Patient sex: M
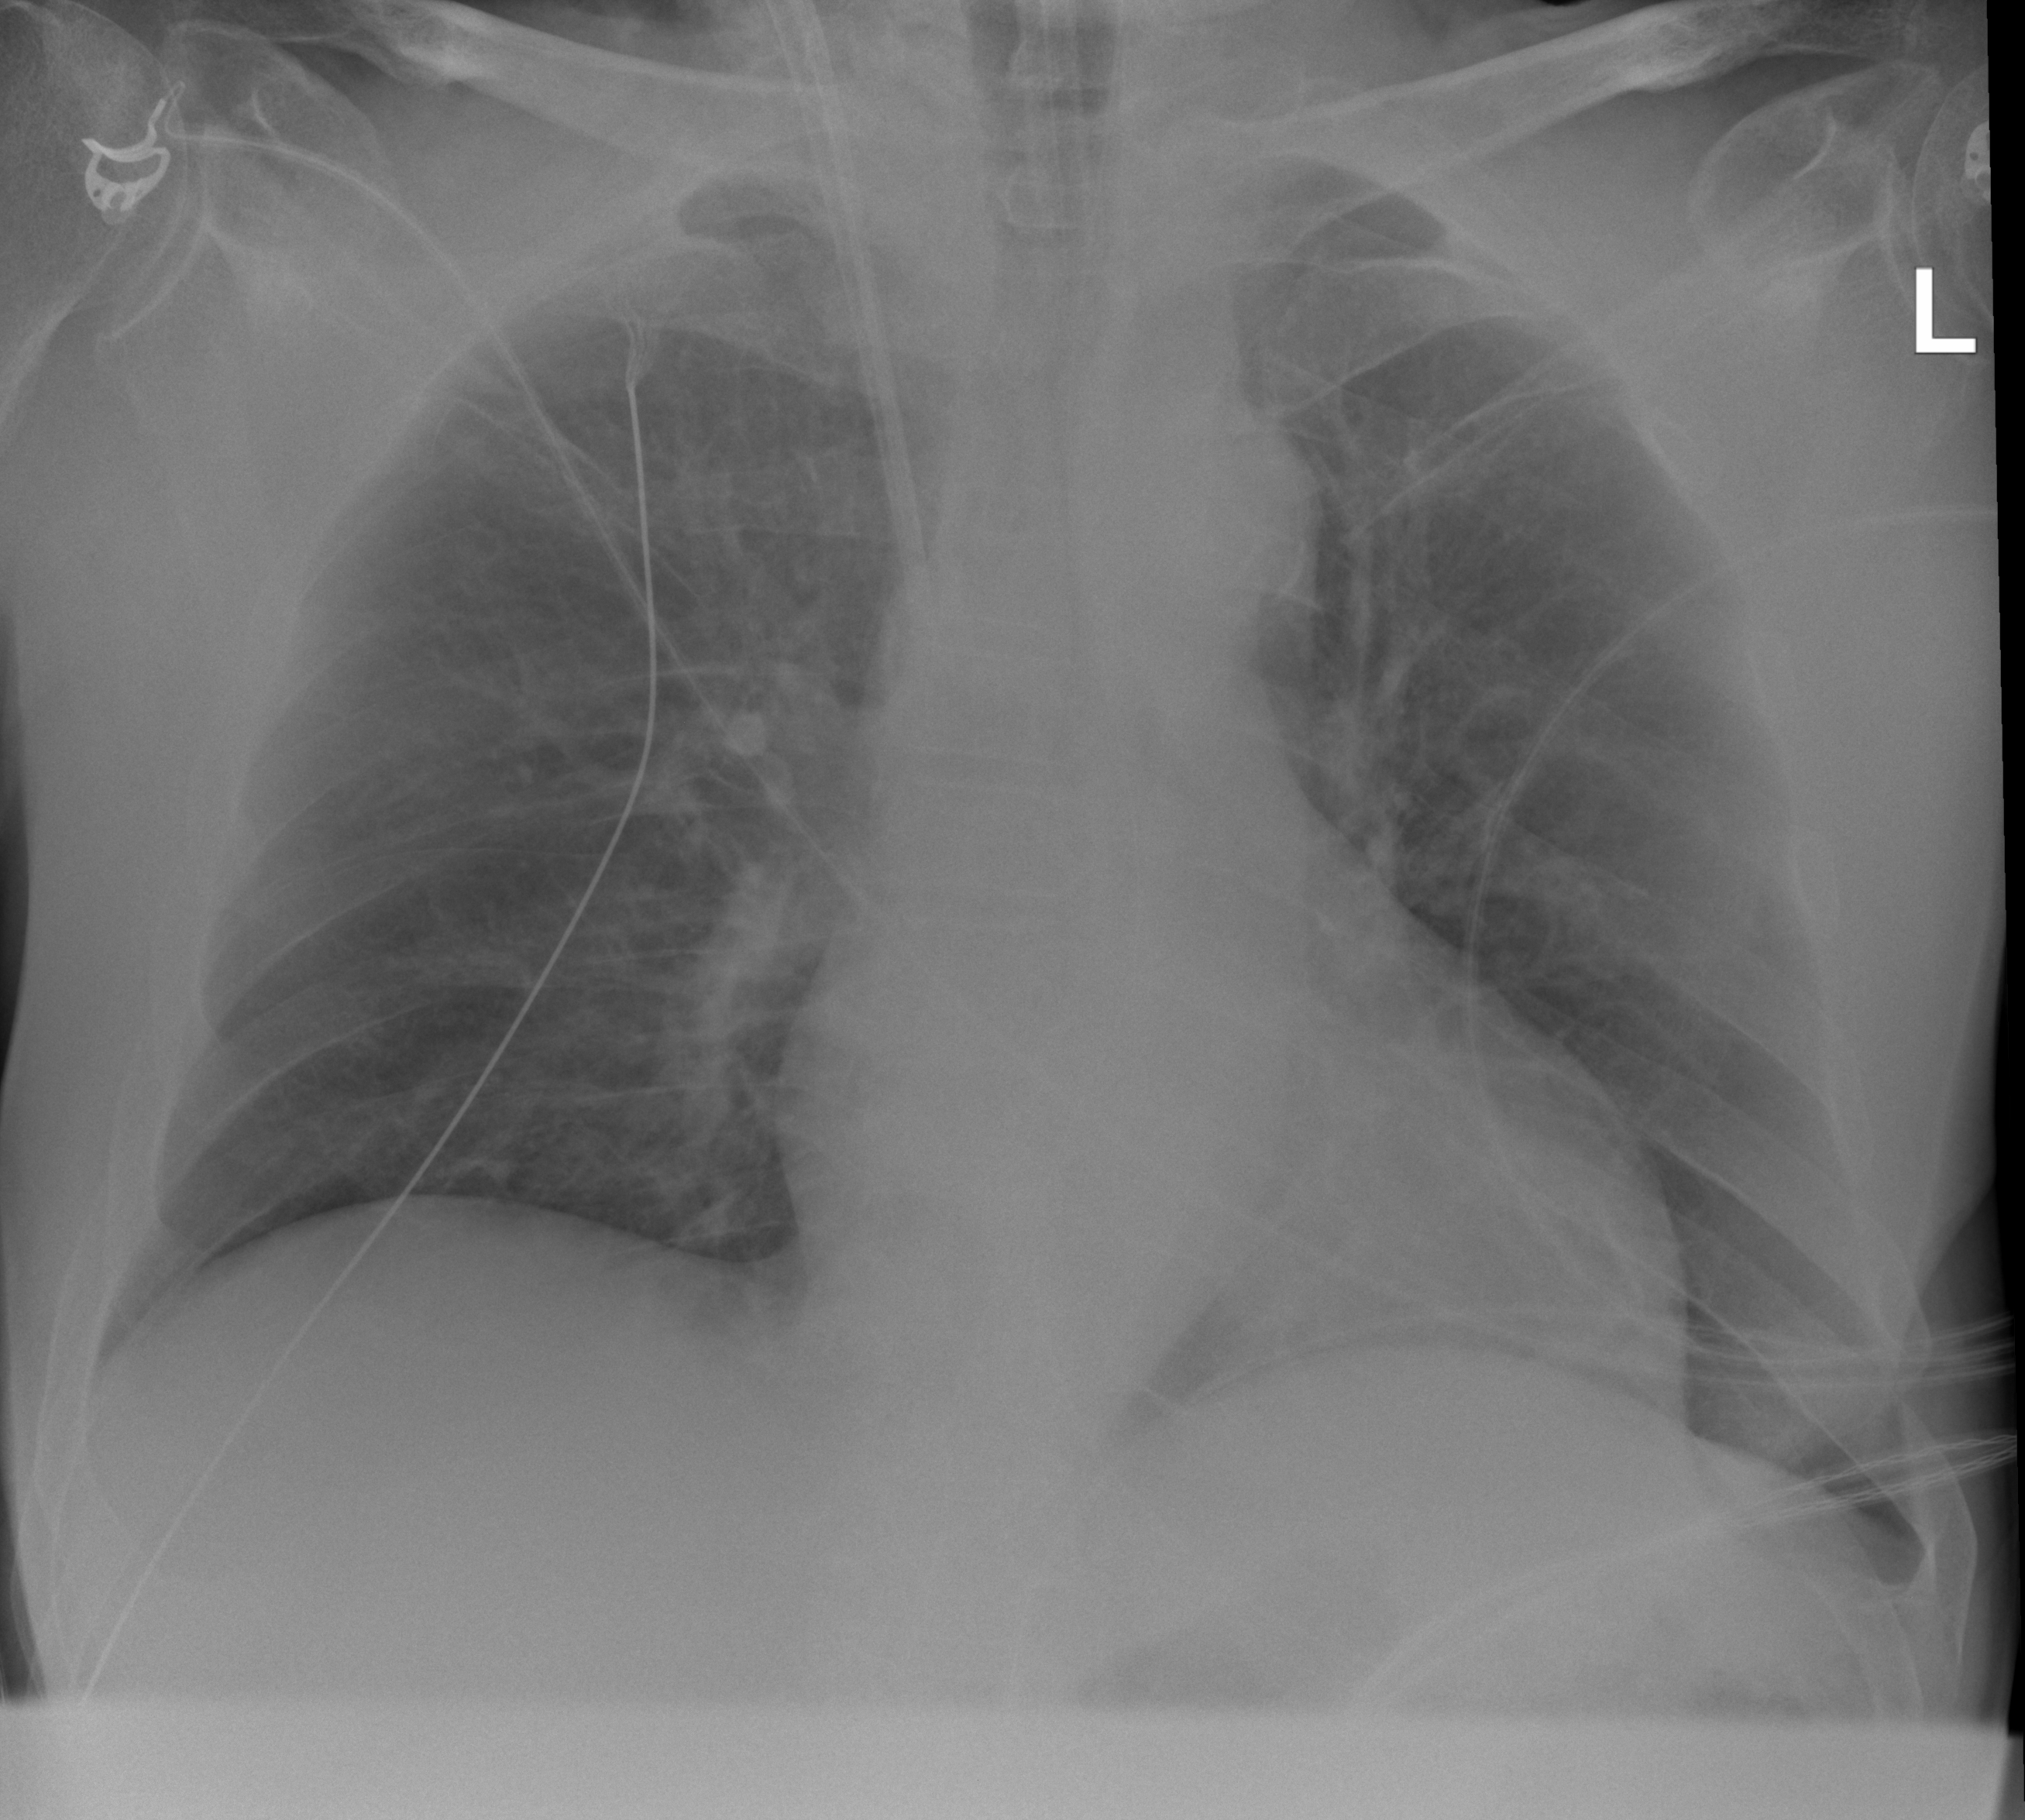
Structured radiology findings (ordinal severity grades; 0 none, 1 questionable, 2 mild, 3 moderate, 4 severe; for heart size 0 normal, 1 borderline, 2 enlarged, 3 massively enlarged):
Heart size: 0
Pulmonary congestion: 0
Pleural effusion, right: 0
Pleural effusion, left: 2
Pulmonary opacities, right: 0
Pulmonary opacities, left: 0
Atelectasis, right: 2
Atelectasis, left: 2